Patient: sex M, age 73
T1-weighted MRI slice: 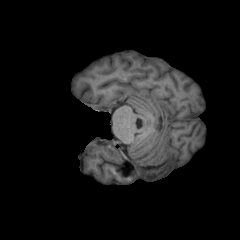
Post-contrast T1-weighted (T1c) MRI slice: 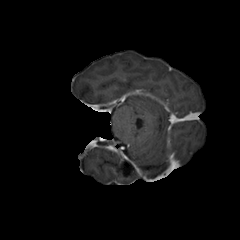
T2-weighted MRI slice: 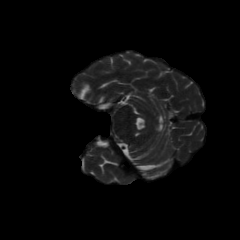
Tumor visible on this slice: no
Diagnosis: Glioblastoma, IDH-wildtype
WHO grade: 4